Field crop: maize
Growth stage: 1
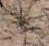
Species: salsola